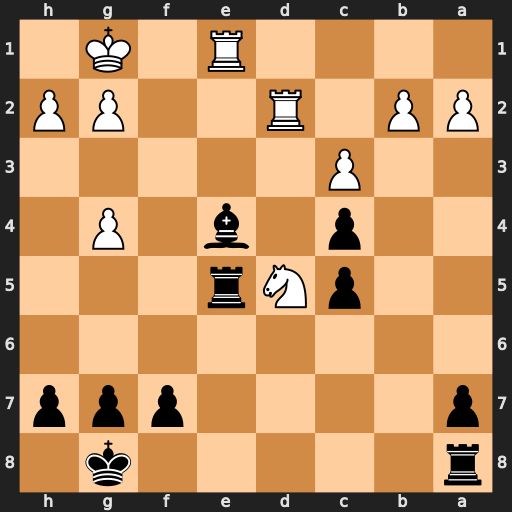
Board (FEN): r5k1/p4ppp/8/2pNr3/2p1b1P1/2P5/PP1R2PP/4R1K1
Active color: b
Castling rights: -
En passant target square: -
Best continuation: Rxd5 Rde2 f5